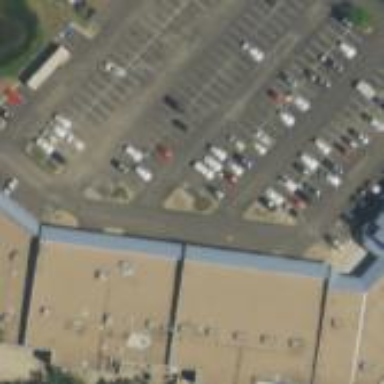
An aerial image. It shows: Commercial building.